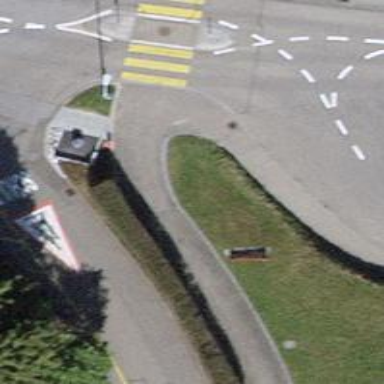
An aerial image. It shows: Footway along the road.